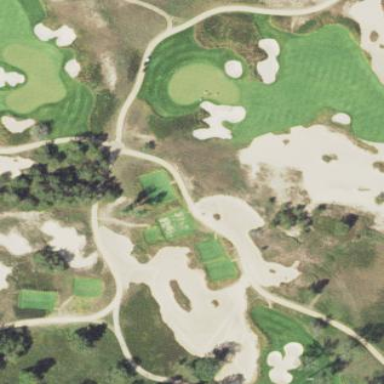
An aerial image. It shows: Area with grass used as rough in golf course.